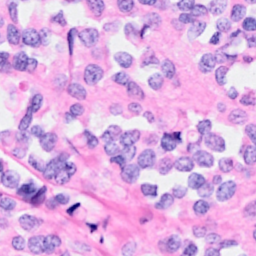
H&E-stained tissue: Breast